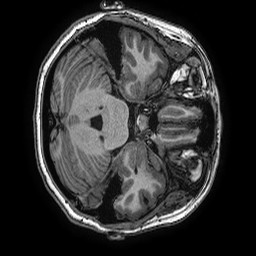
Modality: T1w
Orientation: axial
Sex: female
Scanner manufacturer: ge
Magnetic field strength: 3 T
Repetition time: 0.0077 s
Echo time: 0.003436 s